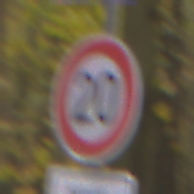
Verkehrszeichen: Geschwindigkeit20
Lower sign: HinweiseAufGefahrenDurchVerbaleAngabe7
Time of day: MorningAfternoon
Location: Outdoor (Nature)
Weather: Overcast
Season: Autumn
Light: Natural